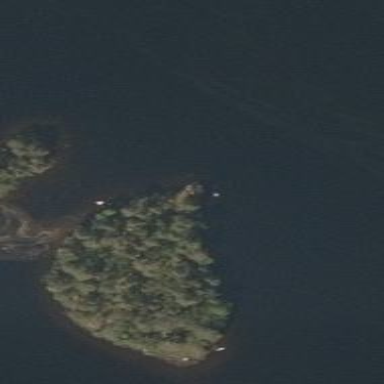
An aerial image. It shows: Islet surrounded by woodland.